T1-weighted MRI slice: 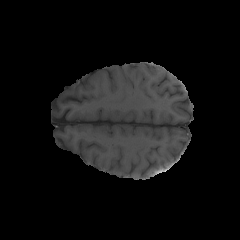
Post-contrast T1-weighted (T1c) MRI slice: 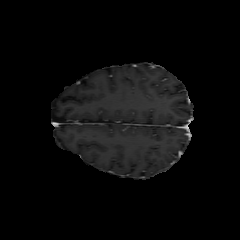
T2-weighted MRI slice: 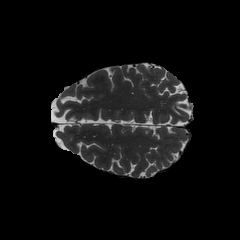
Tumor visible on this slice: no